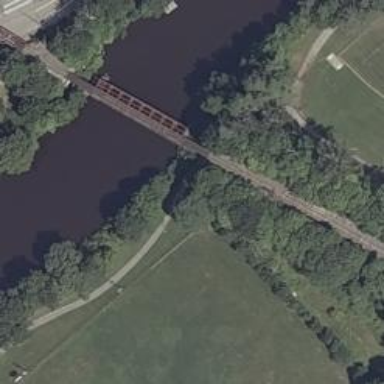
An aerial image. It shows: Disused railway bridge.